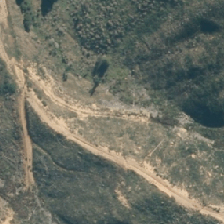
Land cover: harvested_forest